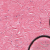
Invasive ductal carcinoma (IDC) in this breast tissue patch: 0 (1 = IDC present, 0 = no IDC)